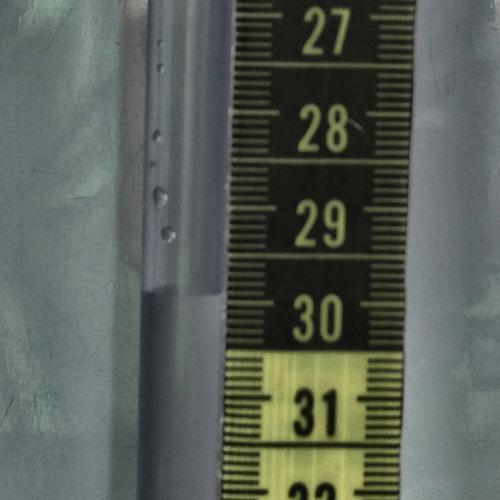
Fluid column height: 29.9 cm